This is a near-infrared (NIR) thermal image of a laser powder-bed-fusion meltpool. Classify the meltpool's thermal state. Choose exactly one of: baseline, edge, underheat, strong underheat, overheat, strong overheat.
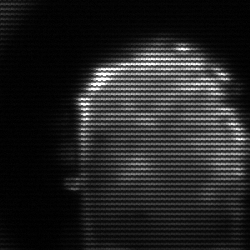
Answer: baseline